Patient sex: F
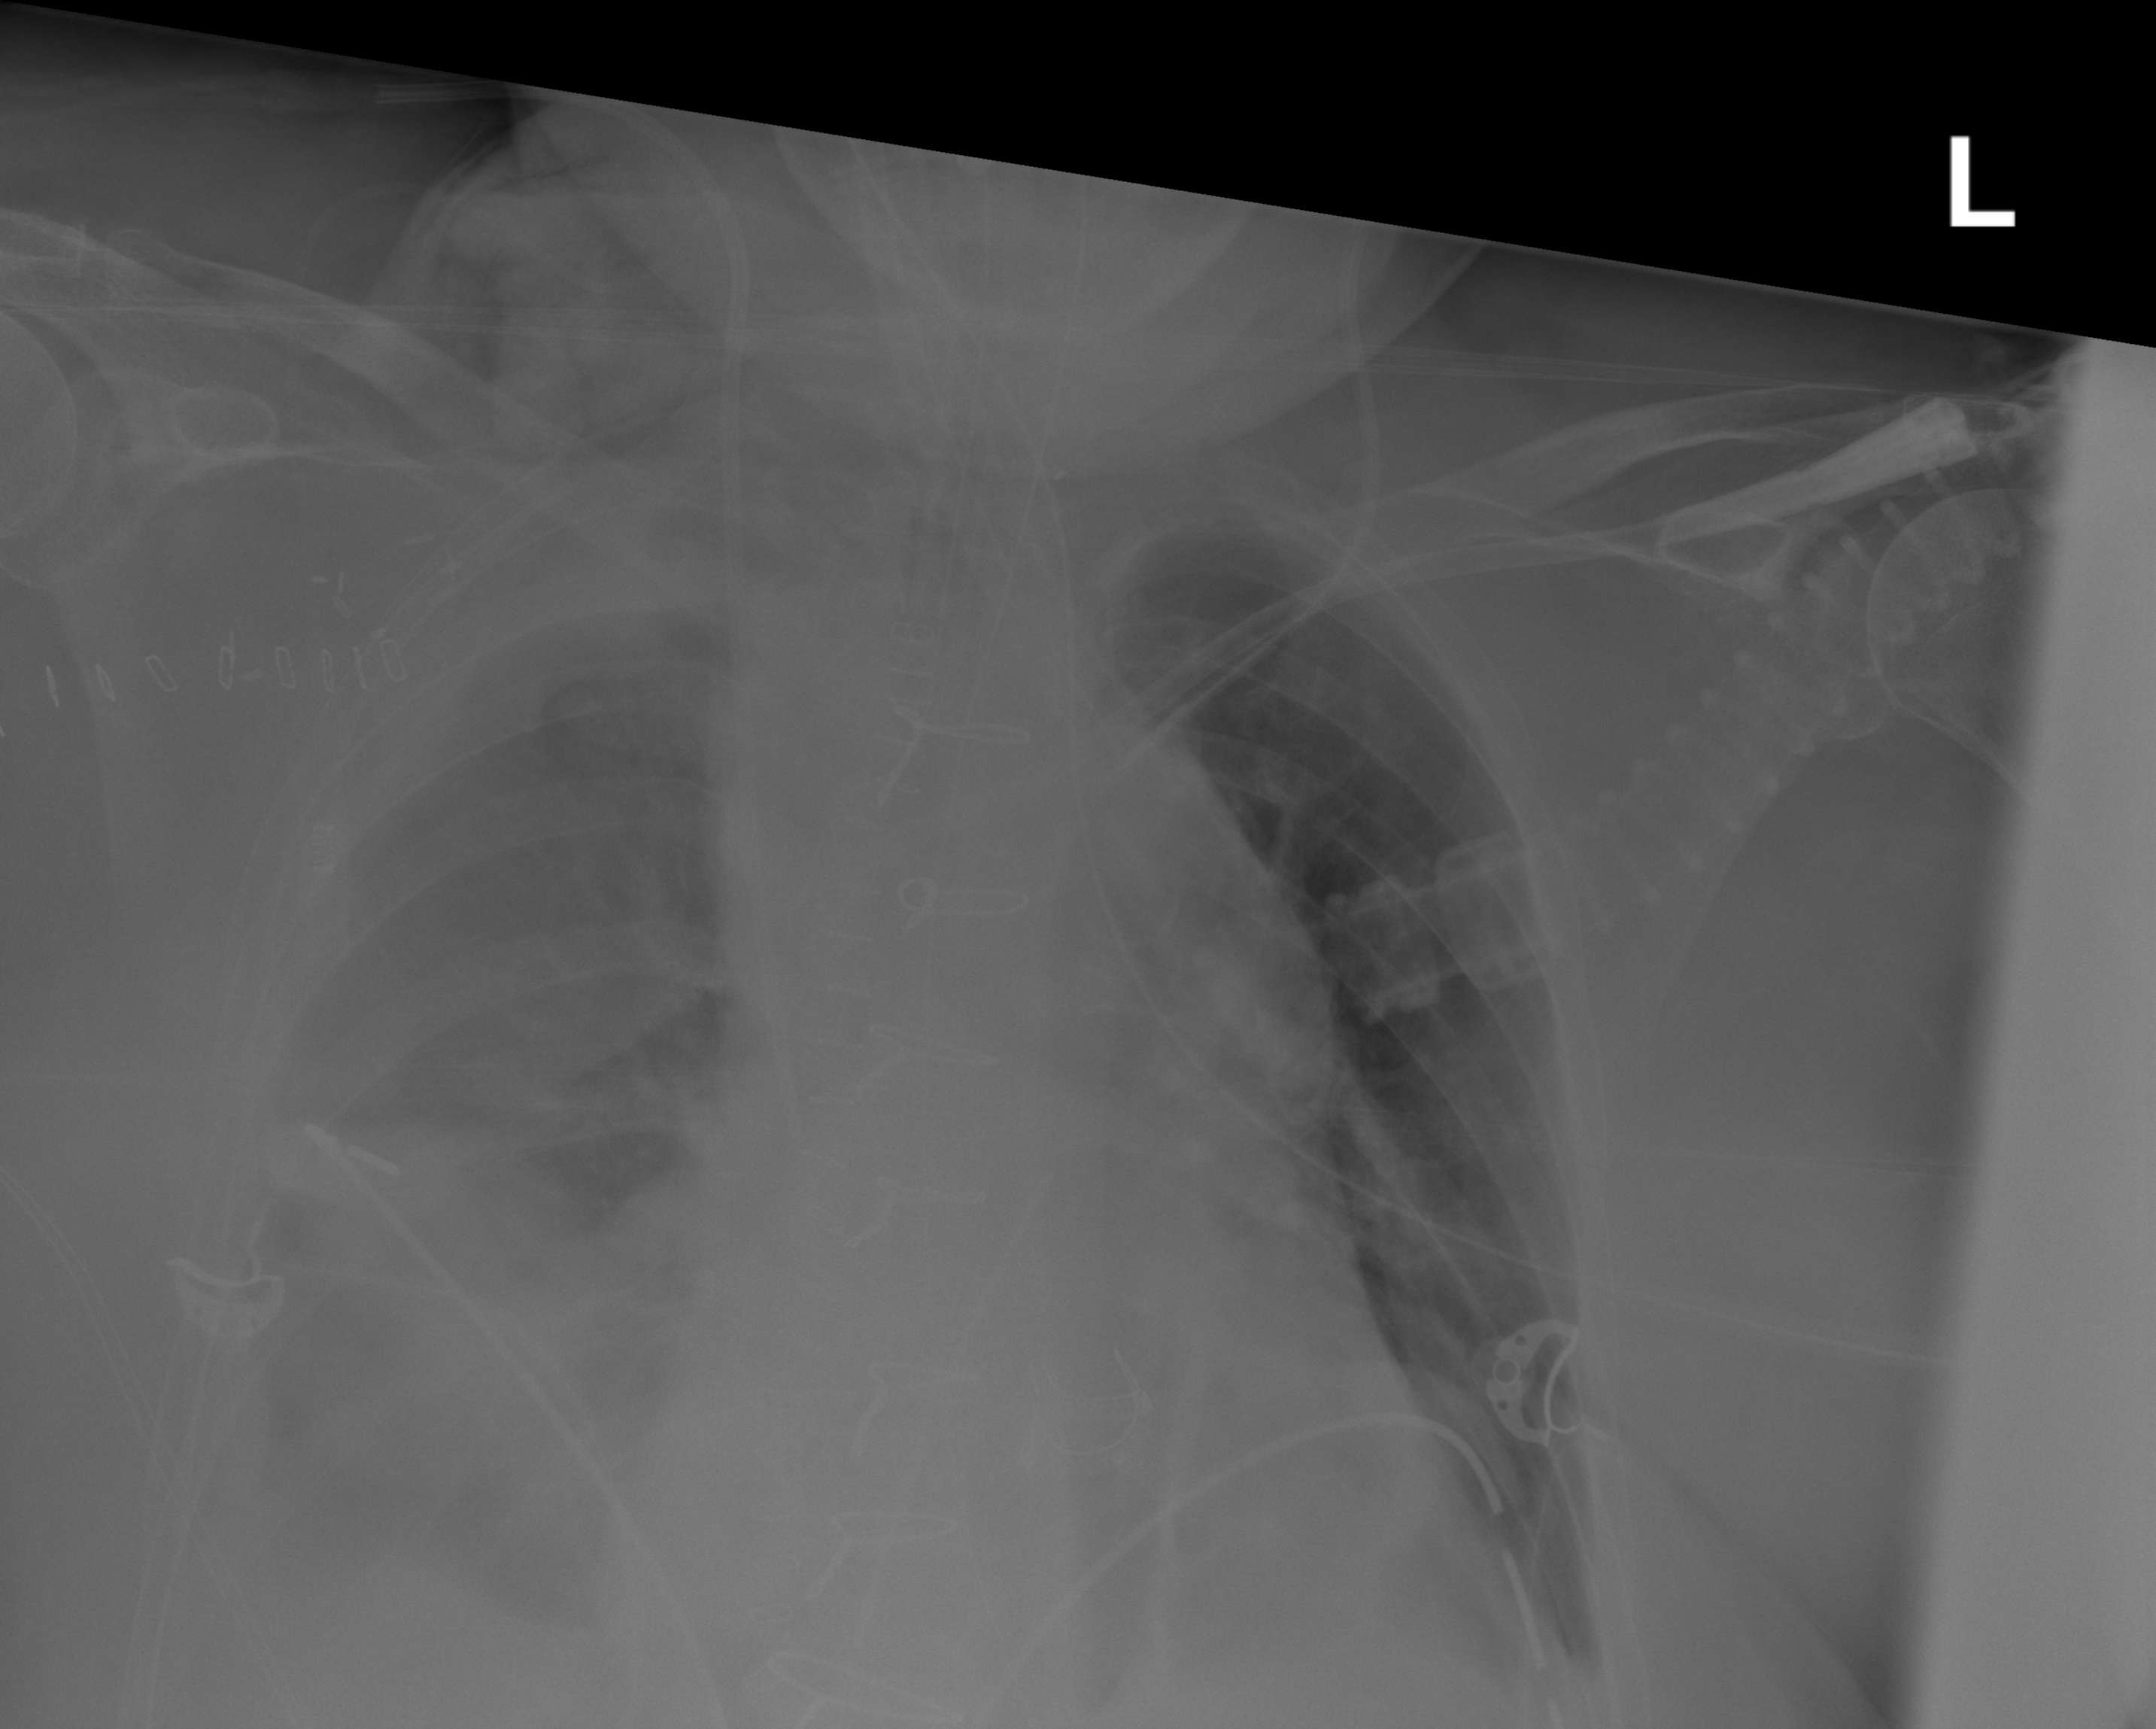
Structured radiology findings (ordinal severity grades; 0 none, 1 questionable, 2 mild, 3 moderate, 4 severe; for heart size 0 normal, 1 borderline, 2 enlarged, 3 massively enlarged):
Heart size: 2
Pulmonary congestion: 0
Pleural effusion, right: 2
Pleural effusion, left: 1
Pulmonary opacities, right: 2
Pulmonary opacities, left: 0
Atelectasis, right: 3
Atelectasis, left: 2